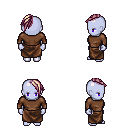
a pixel art fantasy rpg character, female body template, dark elf, purple skin, brown long-sleeve shirt, robe skirt, white blonde long mohawk hairstyle, four views (front, back, left, right), 2x2 character sprite sheet, small pixel art, hard edges, no anti-aliasing